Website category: university
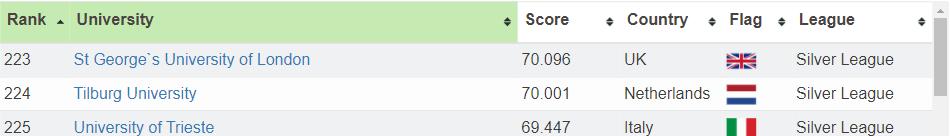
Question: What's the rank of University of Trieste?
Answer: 225

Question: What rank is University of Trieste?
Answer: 225

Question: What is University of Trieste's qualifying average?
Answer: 225

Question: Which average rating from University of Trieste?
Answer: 225

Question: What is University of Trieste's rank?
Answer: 225

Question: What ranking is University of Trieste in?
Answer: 225

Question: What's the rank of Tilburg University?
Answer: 224

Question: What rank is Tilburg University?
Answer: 224

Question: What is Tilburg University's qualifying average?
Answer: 224

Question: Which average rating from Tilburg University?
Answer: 224

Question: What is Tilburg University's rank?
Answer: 224

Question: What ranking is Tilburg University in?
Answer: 224

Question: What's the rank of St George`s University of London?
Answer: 223

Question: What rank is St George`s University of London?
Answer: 223

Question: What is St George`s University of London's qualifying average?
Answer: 223

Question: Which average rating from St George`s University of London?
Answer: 223

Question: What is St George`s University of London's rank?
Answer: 223

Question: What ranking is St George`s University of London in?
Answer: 223

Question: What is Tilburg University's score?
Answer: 70.001

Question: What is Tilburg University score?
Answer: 70.001

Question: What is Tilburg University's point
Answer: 70.001

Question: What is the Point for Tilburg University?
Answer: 70.001

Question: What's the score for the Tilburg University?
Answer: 70.001

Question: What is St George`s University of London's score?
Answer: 70.096

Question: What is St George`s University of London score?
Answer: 70.096

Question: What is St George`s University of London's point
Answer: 70.096

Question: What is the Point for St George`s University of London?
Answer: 70.096

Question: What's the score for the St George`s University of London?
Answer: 70.096

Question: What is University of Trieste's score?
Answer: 69.447

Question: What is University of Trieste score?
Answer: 69.447

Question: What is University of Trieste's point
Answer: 69.447

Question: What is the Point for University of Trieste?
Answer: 69.447

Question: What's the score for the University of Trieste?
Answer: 69.447

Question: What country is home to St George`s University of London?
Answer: UK

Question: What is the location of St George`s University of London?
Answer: UK

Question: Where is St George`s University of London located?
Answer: UK

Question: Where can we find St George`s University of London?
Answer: UK

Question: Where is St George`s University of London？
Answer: UK

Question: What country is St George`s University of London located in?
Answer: UK

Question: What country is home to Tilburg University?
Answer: Netherlands

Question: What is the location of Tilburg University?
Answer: Netherlands

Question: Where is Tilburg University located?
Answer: Netherlands

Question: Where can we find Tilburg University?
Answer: Netherlands

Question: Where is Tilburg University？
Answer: Netherlands

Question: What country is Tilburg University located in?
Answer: Netherlands

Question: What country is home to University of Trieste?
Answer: Italy

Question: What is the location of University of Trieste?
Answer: Italy

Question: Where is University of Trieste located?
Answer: Italy

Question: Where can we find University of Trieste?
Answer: Italy

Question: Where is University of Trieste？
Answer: Italy

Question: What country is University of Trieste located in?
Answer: Italy

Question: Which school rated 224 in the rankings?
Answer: Tilburg University

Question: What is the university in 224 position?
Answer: Tilburg University

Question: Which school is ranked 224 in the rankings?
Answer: Tilburg University

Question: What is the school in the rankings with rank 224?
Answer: Tilburg University

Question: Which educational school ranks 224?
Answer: Tilburg University

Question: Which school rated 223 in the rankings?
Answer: St George`s University of London

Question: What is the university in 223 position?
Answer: St George`s University of London

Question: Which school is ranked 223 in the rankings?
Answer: St George`s University of London

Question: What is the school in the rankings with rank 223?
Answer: St George`s University of London

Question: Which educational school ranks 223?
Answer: St George`s University of London

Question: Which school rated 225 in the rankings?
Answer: University of Trieste

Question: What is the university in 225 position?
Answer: University of Trieste

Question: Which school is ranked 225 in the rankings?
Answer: University of Trieste